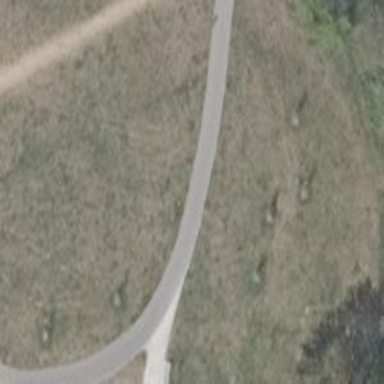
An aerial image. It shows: Compacted footway.